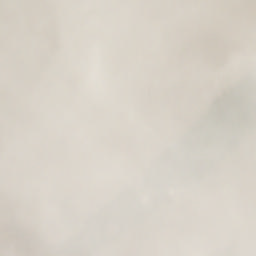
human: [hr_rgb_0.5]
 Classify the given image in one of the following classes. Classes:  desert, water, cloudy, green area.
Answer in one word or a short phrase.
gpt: cloudy